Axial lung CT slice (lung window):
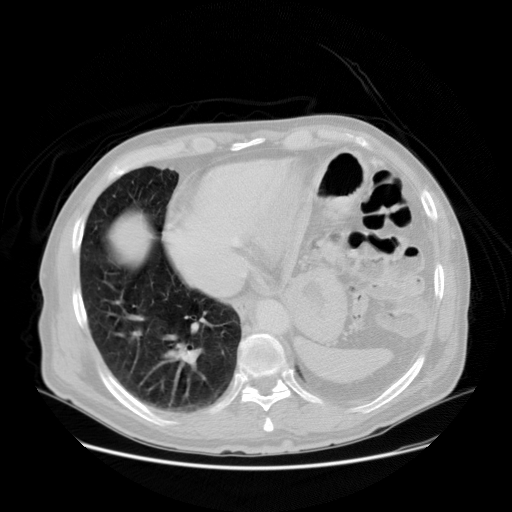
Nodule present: no